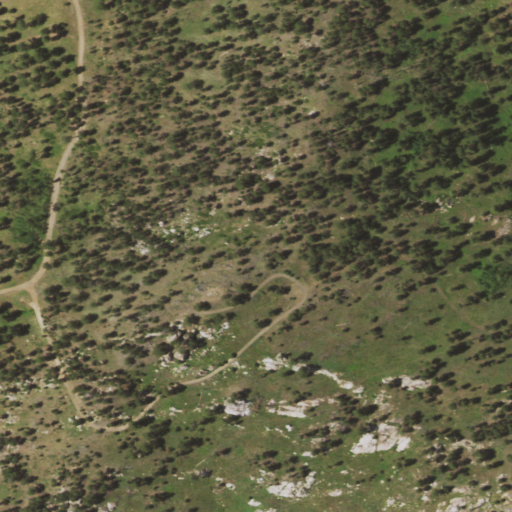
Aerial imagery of mountain in Wyoming named Esterbrook Hill containing evergreen forest, shrub, and grassland